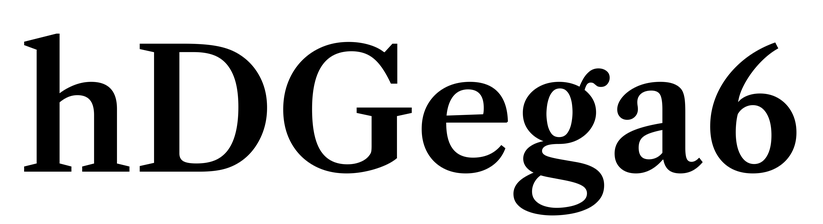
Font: LibreCaslonText_SemiBold